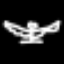
Label: angel